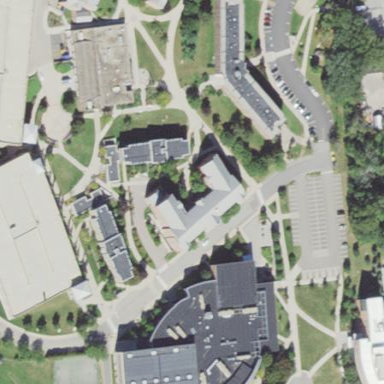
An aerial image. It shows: Dormitory building.